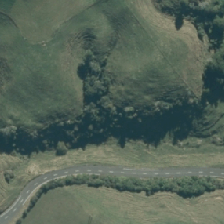
Land cover: deciduous_hardwood